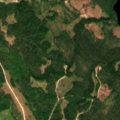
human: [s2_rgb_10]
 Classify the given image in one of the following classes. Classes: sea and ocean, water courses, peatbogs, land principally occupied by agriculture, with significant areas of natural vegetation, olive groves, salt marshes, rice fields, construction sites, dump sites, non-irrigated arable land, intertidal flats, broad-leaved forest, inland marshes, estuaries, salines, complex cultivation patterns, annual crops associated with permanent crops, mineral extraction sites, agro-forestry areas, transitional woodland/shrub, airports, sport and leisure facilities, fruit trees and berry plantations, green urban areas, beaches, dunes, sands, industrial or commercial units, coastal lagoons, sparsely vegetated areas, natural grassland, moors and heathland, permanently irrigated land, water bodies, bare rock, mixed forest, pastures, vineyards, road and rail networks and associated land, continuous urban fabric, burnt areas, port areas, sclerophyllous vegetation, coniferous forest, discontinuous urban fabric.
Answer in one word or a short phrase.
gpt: coniferous forest, mixed forest, water bodies